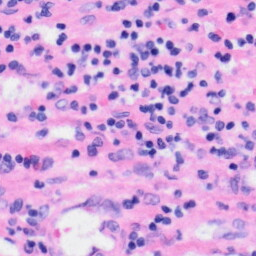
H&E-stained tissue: Liver